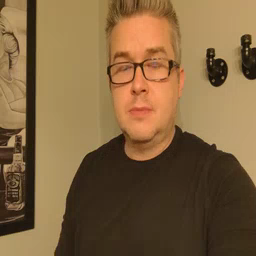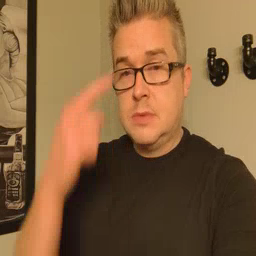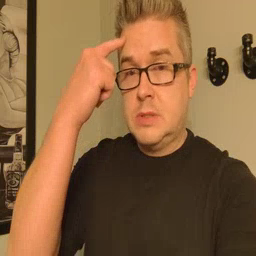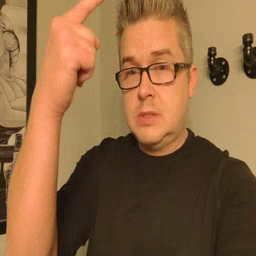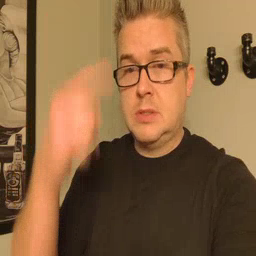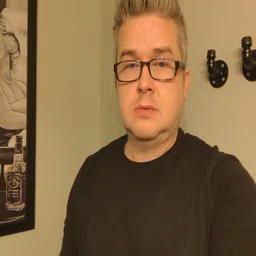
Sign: penny